Field crop: maize
Growth stage: 1
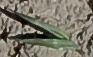
Species: sorghum